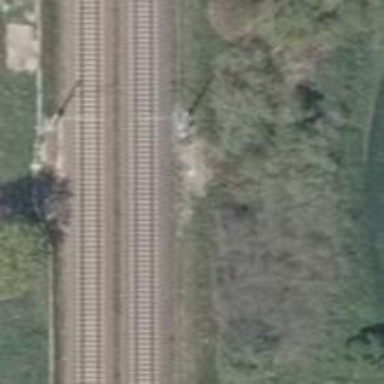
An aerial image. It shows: Milestone along the railway with catenary mast.